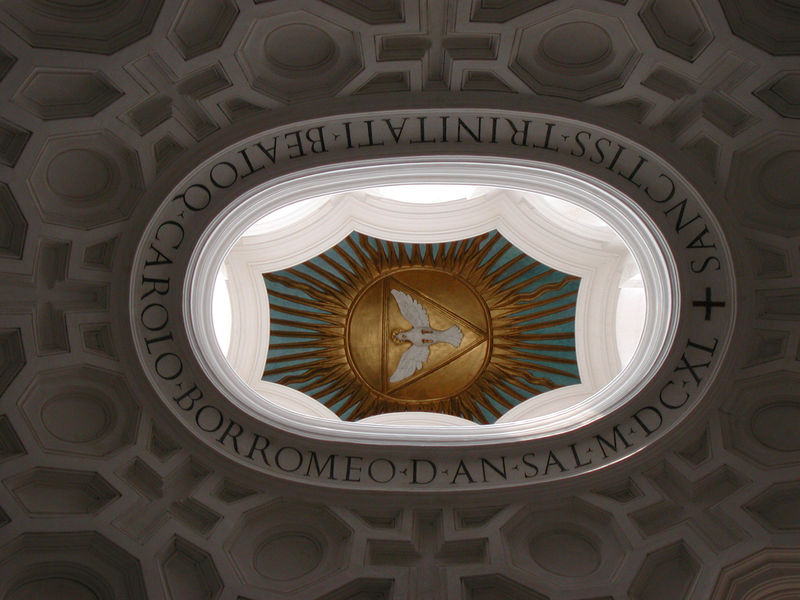
Titel: S. Carlo alle Quattro Fontane in Rom
Künstler: Francesco Borromini
Standort: Rom, S. Carlo alle Quattro Fontane (EU - I - Latium)
Schlagwörter: blau, gott, schatten, vogel, weiß, dreieck, fenster, schwarz, dach, muster, architektur, barock, schale, taube, kirche, sonne, auge, gold, decke, kreis, oval, rund, engel, relief, schrift, schriftzug, rand, kuppel, inschrift, stuck, foto, porzellan, kreuz, dom, strahlen, text, heiligenschein, dekce, kassetten, deckengemälde, karl, carl, heilig, fotographie, kassettierung, latein, umschrift, dreifaltigkeit, türkies, glorie, heiliger geist, gottes, sal, volgel, schhrift, t, an, fräske, borromeo, dom#